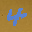
Label: 4